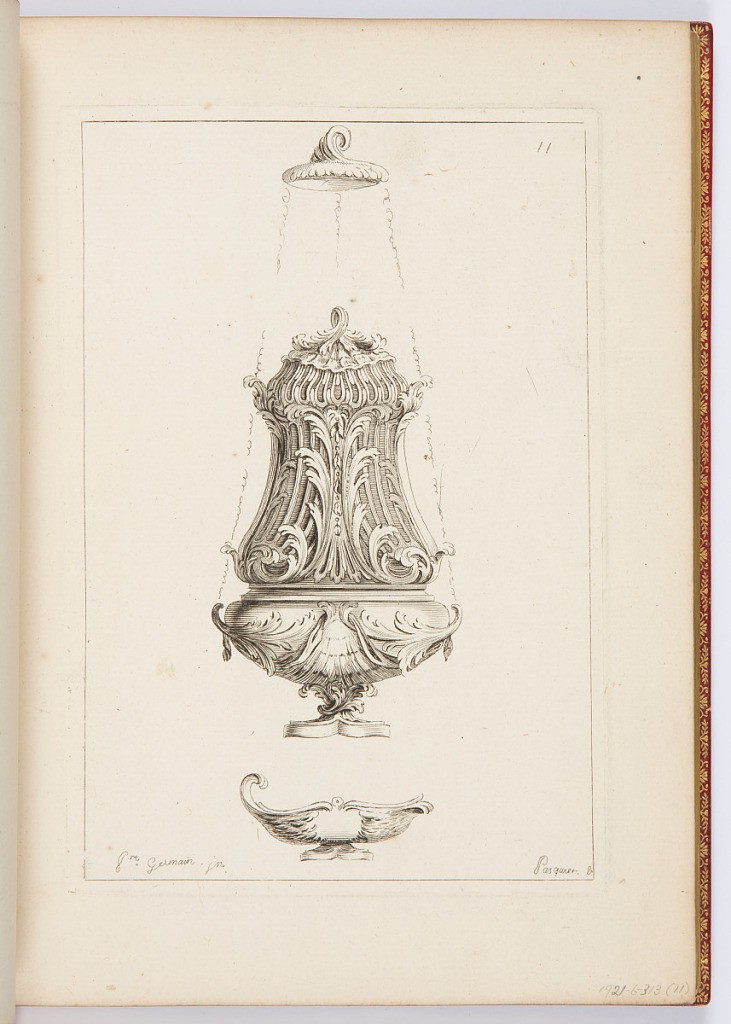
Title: Encensoir
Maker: Pierre Germain, French, 1703 - 1783
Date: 1748
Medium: Etching on laid paper
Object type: Print
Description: Design for an incense burner decorated with ornament motifs including scrolls, rinceaux, and fluting. The plate is signed and numbered.